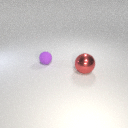
large red metal sphere to the right of small purple rubber sphere